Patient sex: F
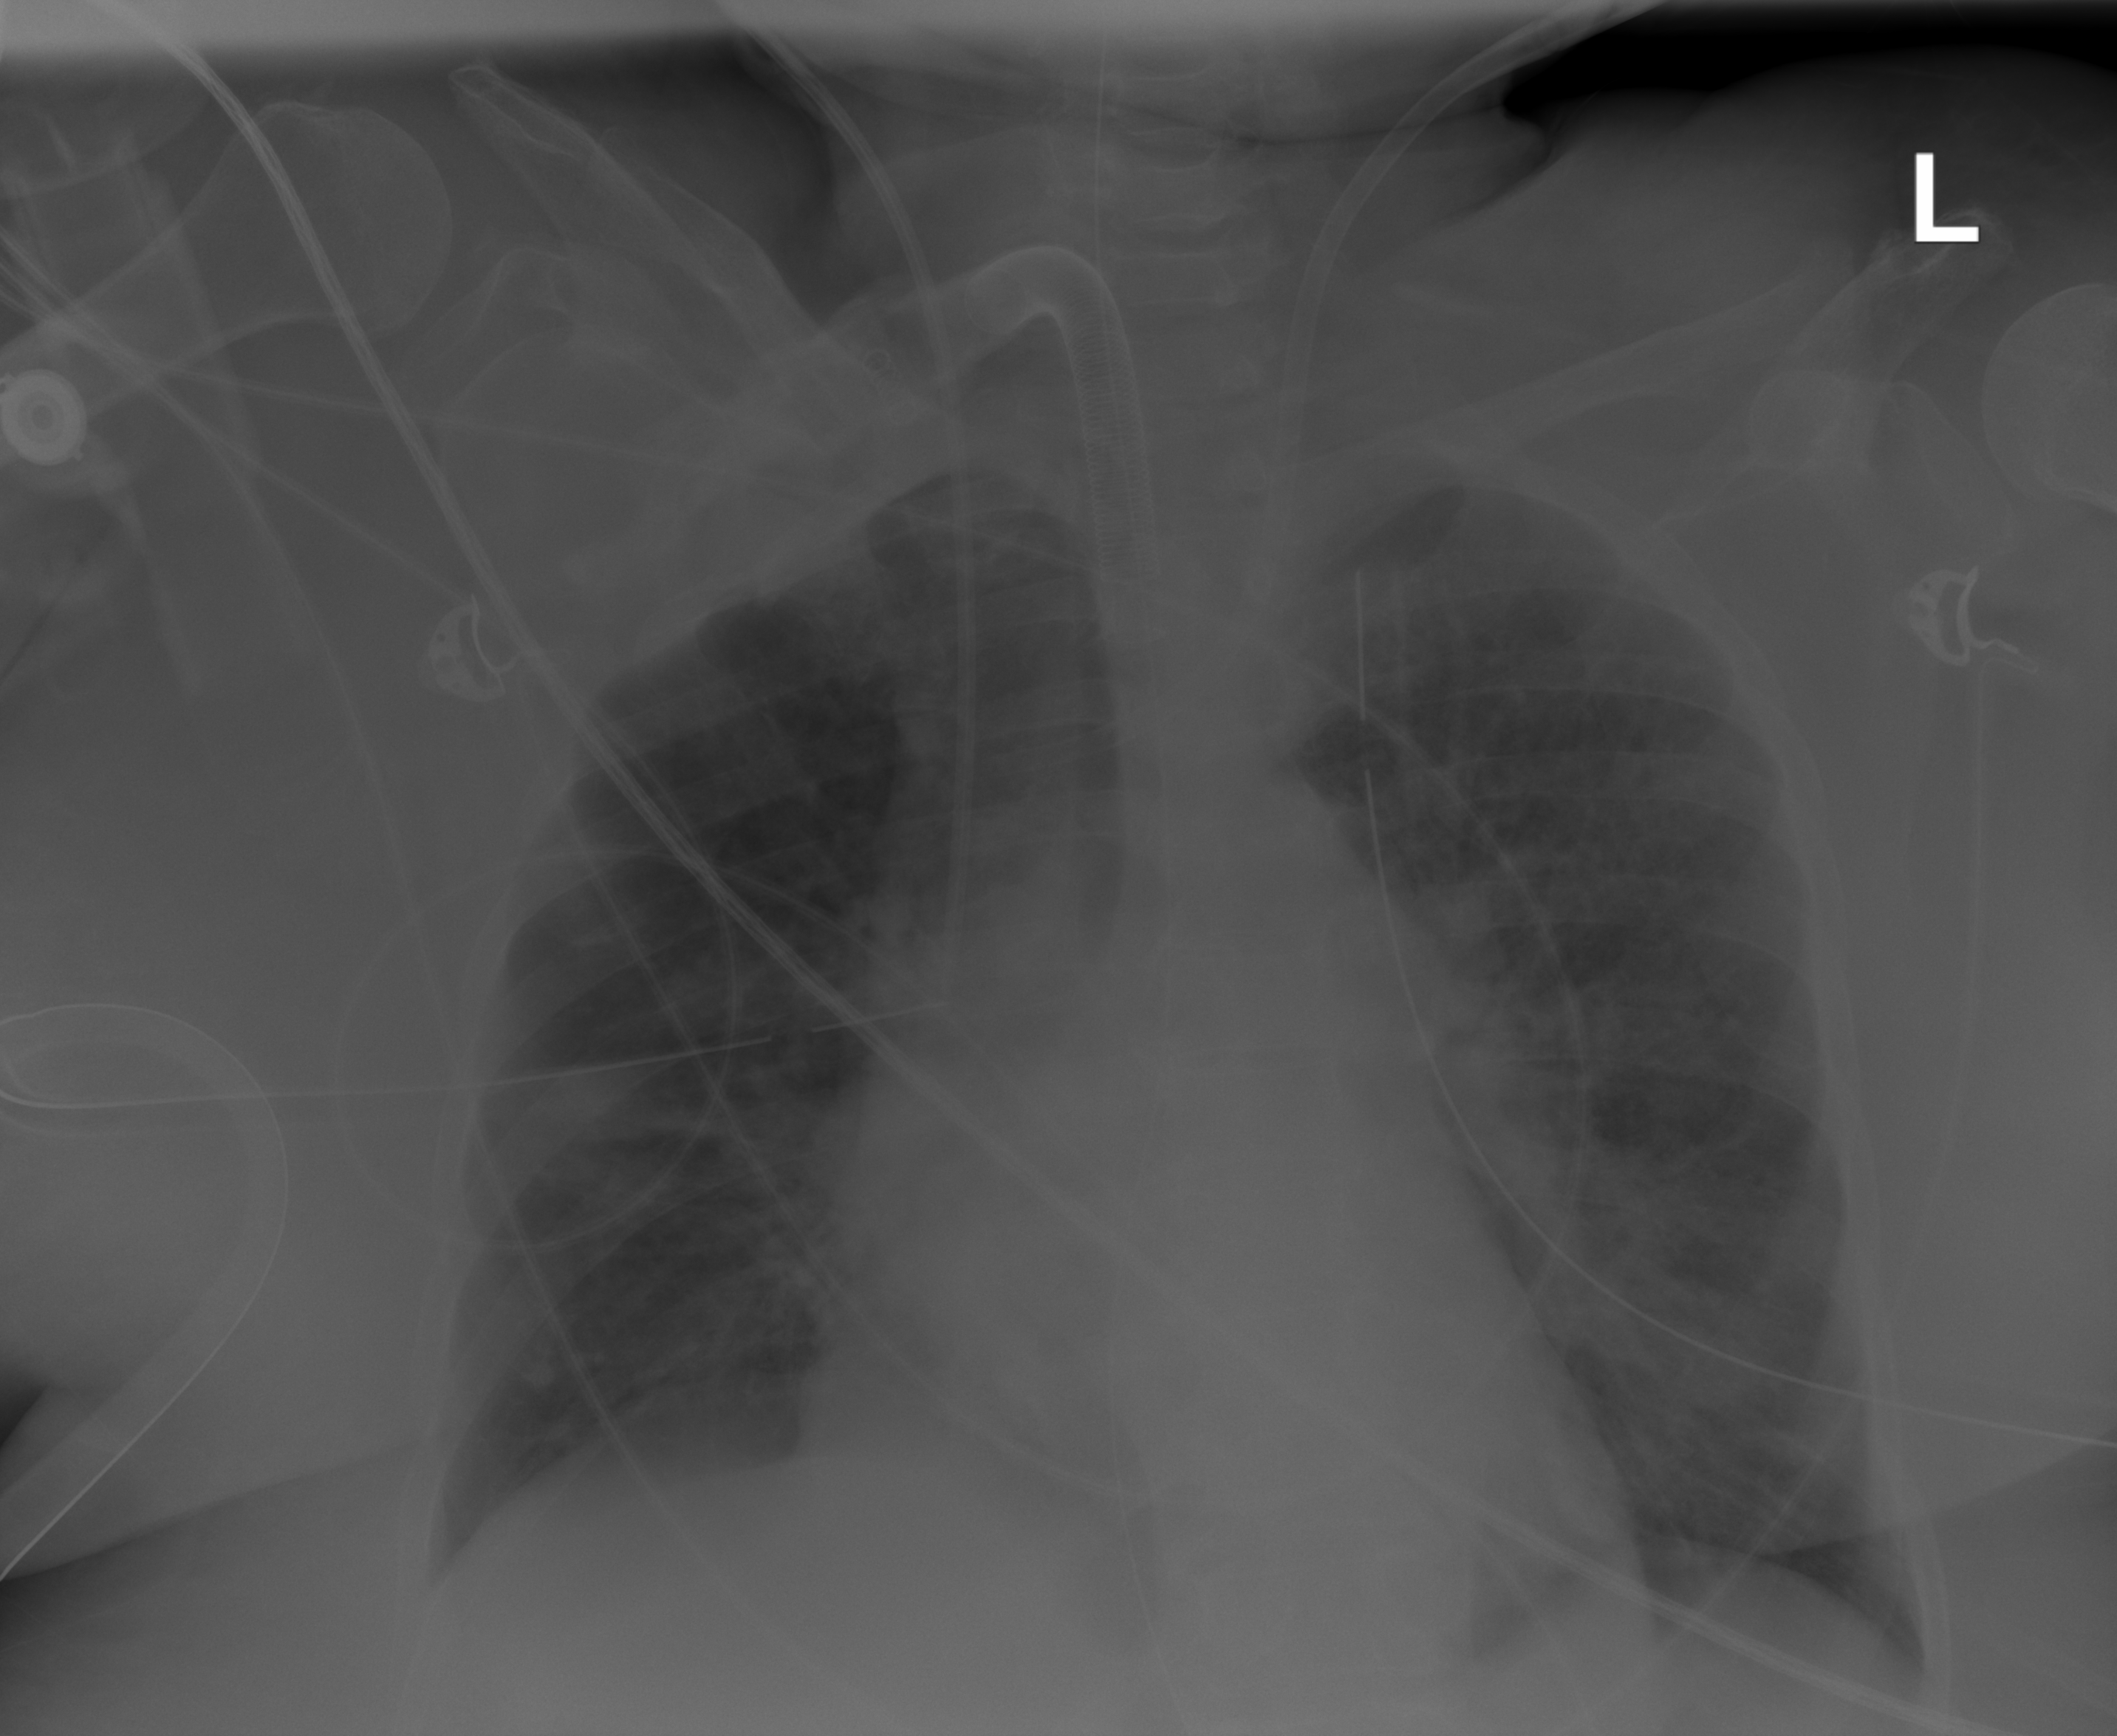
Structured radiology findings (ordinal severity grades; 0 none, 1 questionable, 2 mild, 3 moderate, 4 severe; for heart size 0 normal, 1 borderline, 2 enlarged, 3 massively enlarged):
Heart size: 0
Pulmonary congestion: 2
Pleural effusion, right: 0
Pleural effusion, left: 0
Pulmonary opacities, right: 0
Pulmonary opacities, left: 2
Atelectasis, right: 2
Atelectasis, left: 2